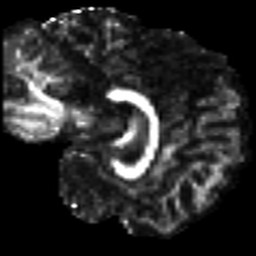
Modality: FA
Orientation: sagittal
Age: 24
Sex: male
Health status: healthy
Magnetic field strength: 3 T
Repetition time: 9 s
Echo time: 0.093 s